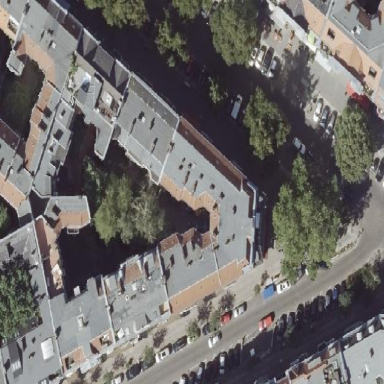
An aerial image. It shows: Residential building with double saltbox roof shape.